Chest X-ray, AP view. Patient: 23 years old, sex M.
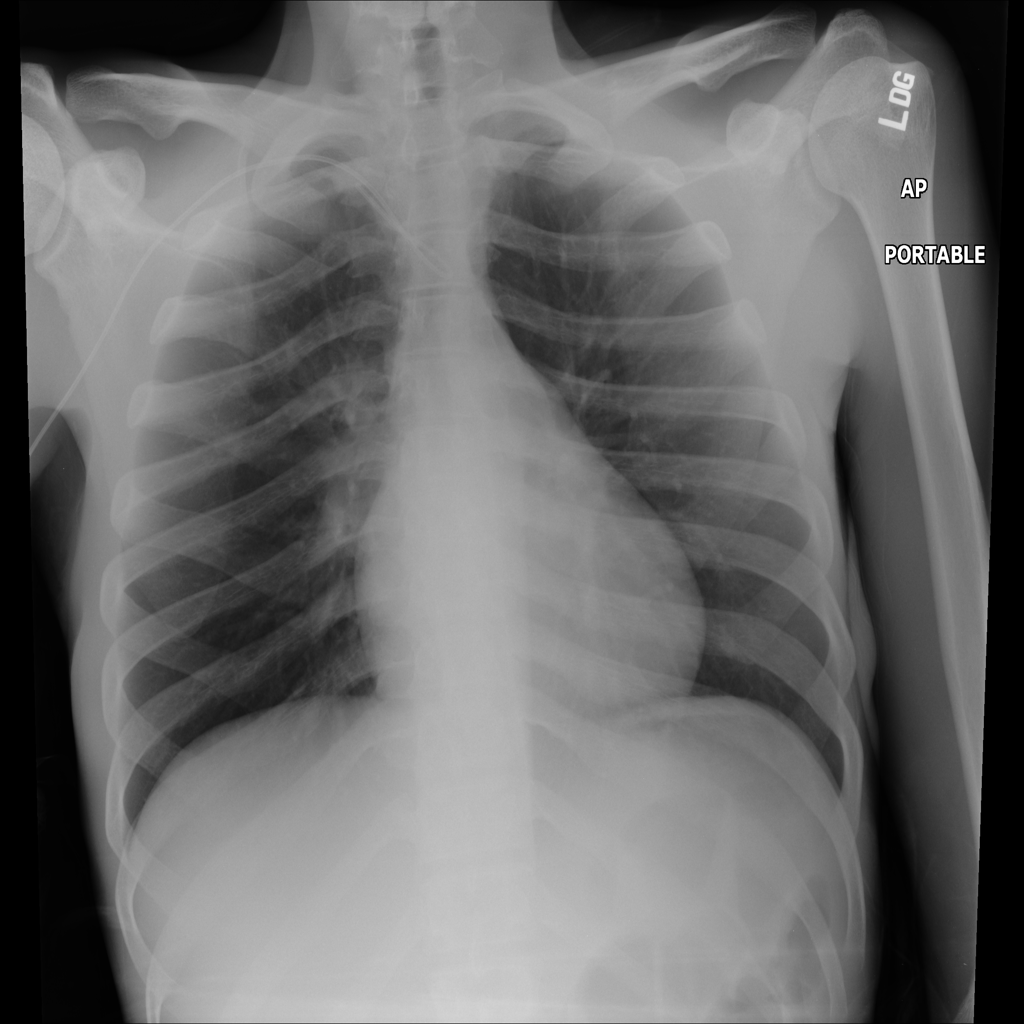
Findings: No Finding